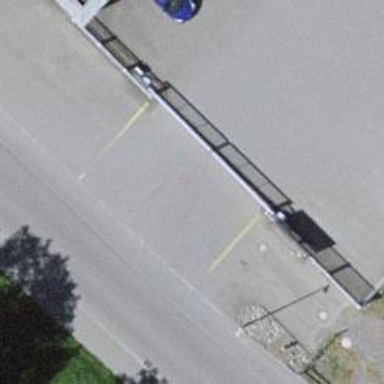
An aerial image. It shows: Gate.